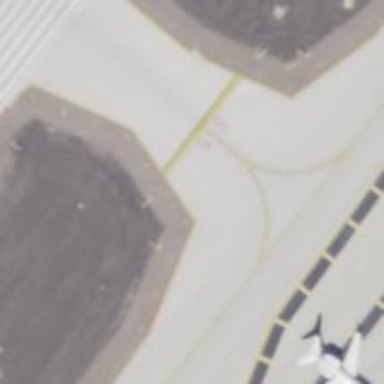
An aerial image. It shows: View of taxiway at the airport.